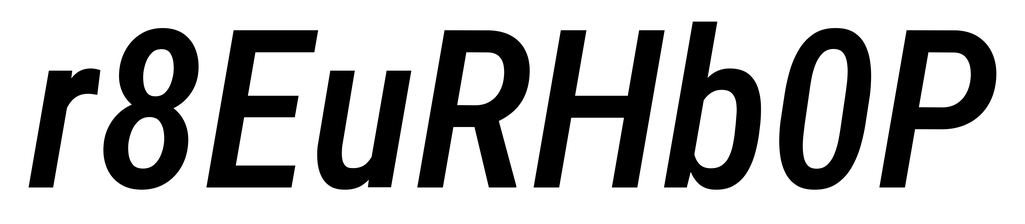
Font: Roboto-Italic_Condensed_Medium_Italic